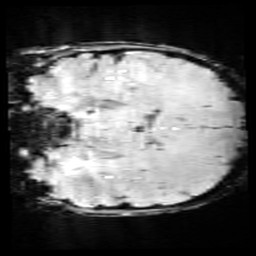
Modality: SWI
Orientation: coronal
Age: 11
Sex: female
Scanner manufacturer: siemens
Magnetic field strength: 3 T
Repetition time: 0.027 s
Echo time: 0.02 s